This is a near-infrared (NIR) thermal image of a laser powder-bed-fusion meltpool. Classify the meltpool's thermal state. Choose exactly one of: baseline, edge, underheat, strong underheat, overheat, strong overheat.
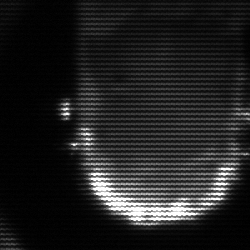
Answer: baseline